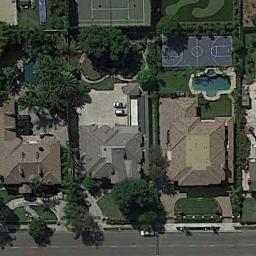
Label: basketball_court